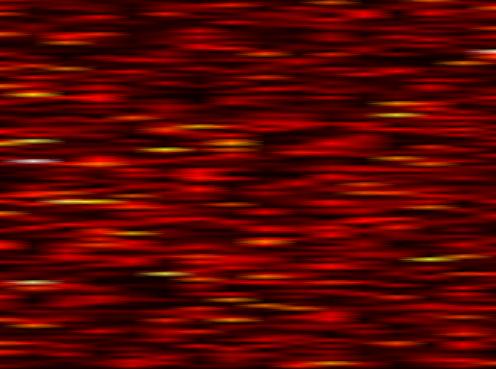
Label: FOFDM